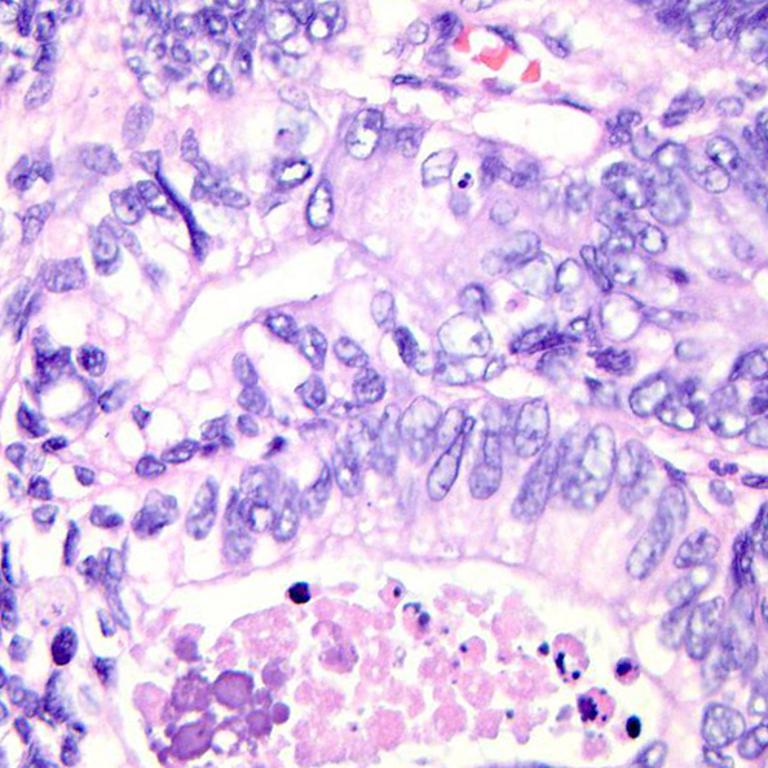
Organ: colon
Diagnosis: adenocarcinomas